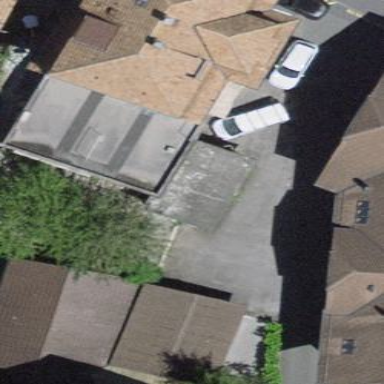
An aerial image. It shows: House with mansard roof.